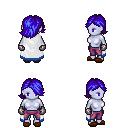
a pixel art fantasy rpg character, female body template, dark elf, purple skin, white trimmed cape, magenta pants, blue swoop hairstyle, metal gloves, brown slippers, four views (front, back, left, right), 2x2 character sprite sheet, small pixel art, hard edges, no anti-aliasing